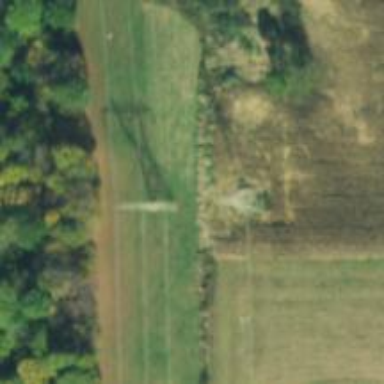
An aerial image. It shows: Lattice structure tower used for power distribution.